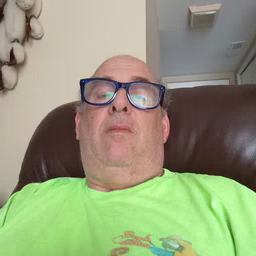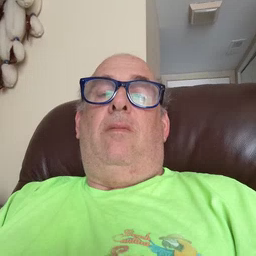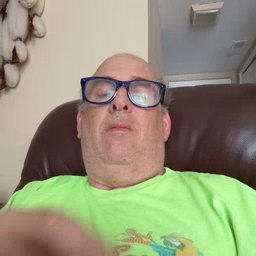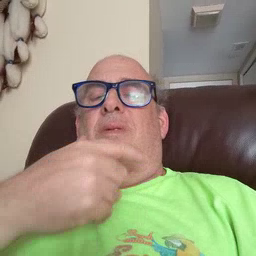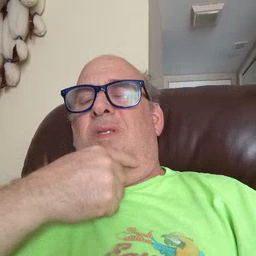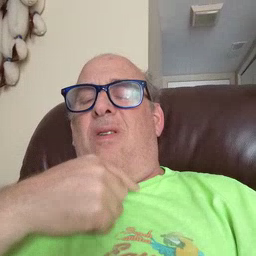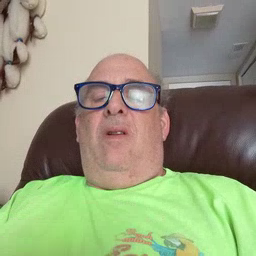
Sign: sad